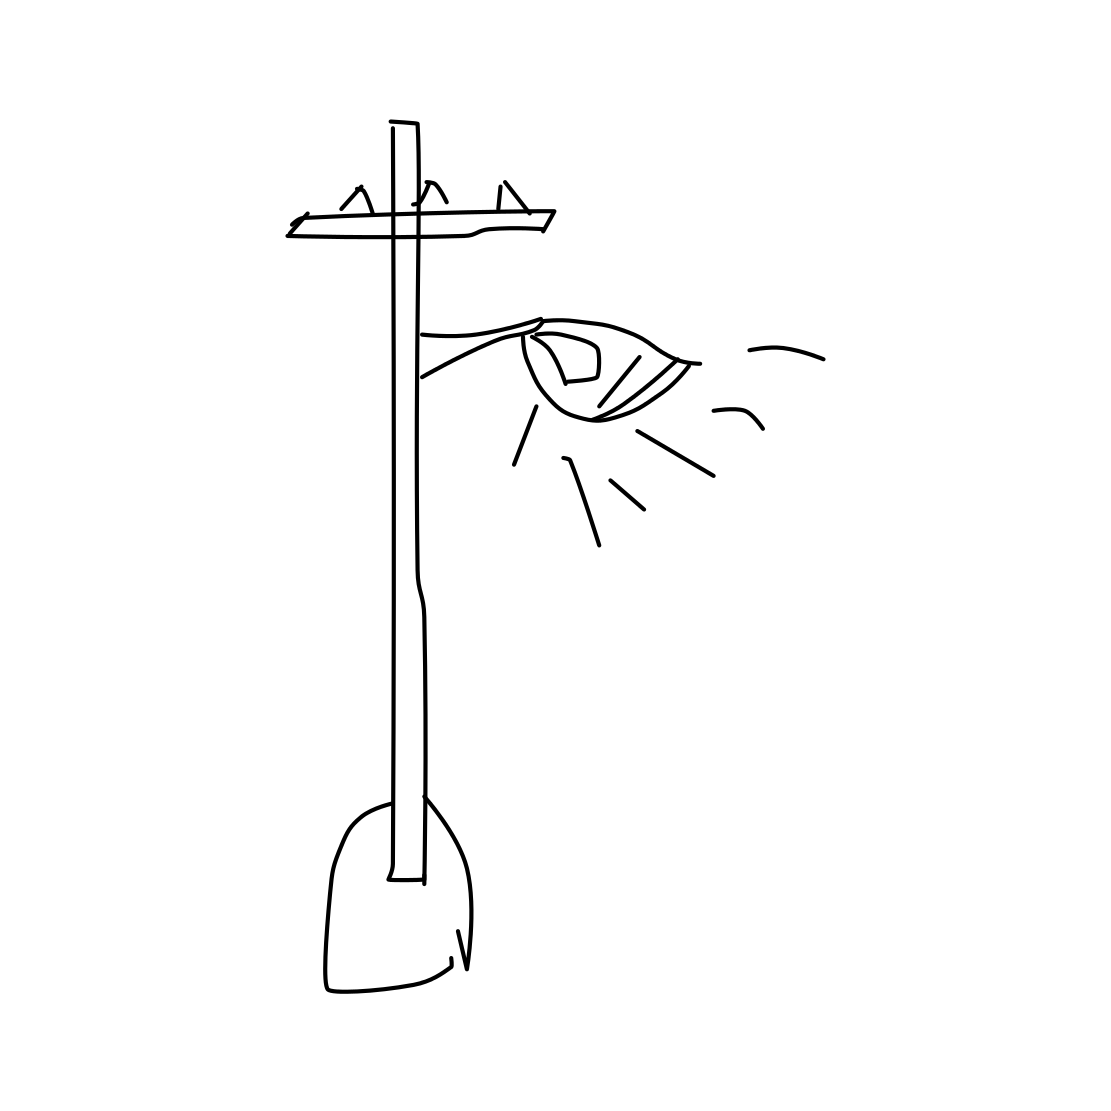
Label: streetlight